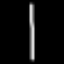
Label: line